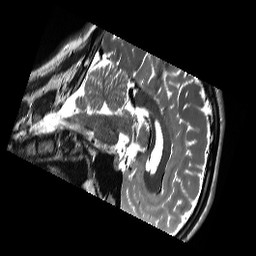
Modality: T2w
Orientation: sagittal
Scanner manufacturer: siemens
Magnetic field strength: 3 T
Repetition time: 13.52 s
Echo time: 0.088 s